Field crop: tomato
Growth stage: 2
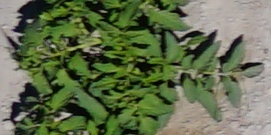
Species: tomato